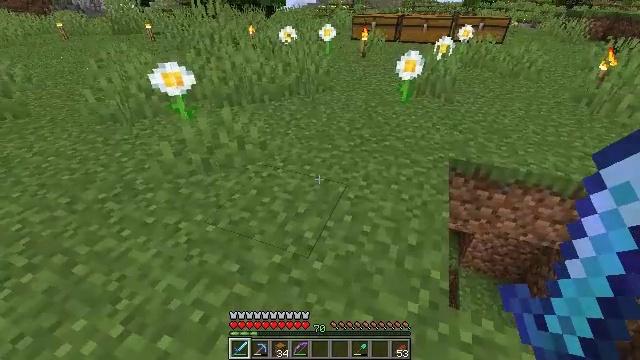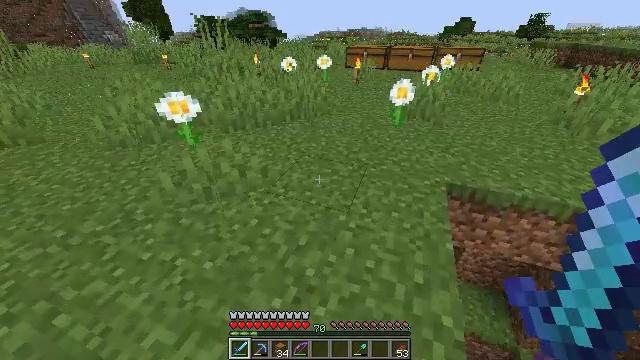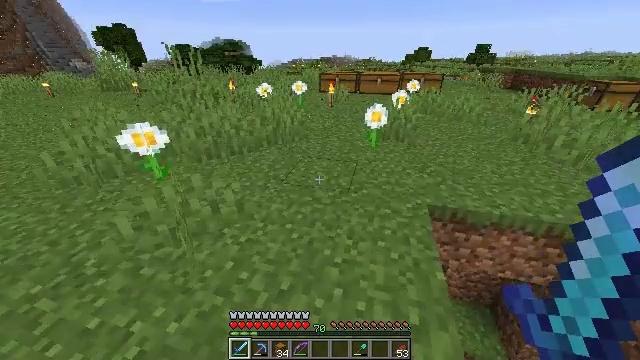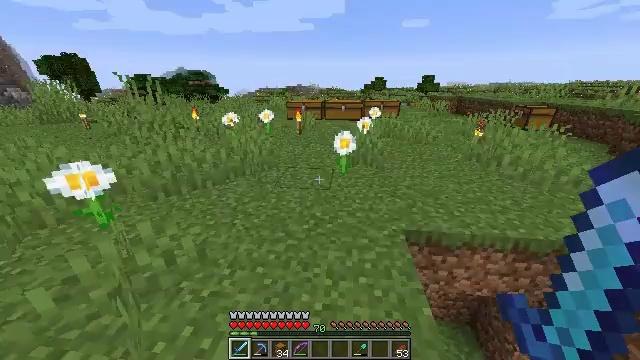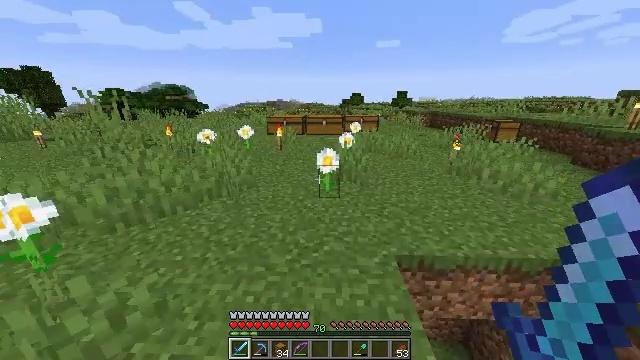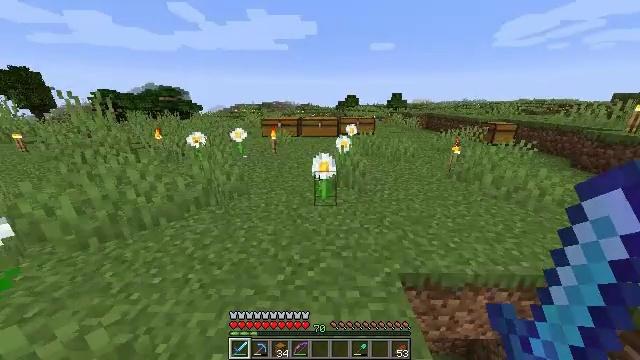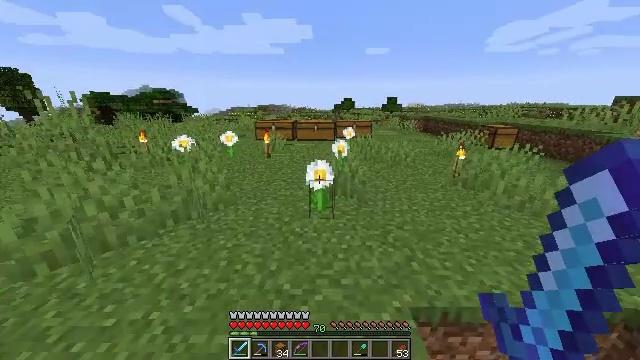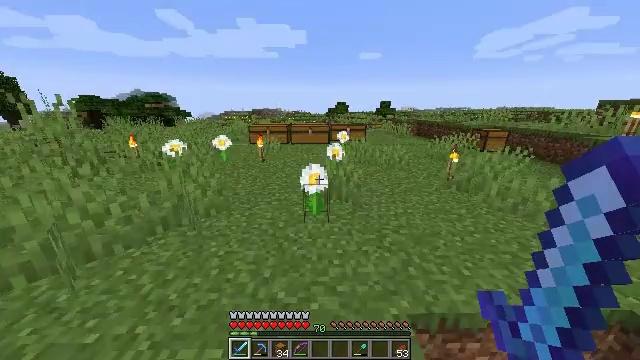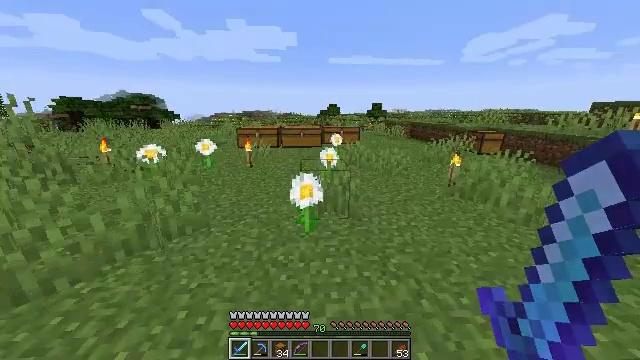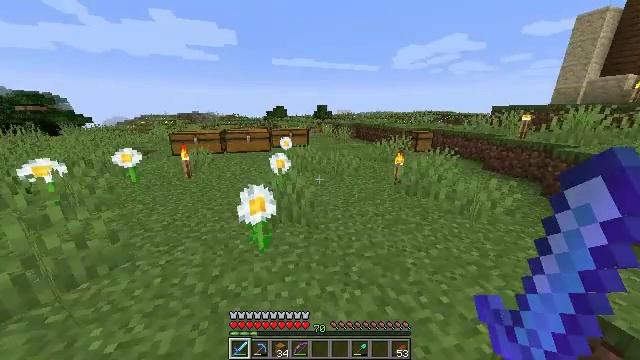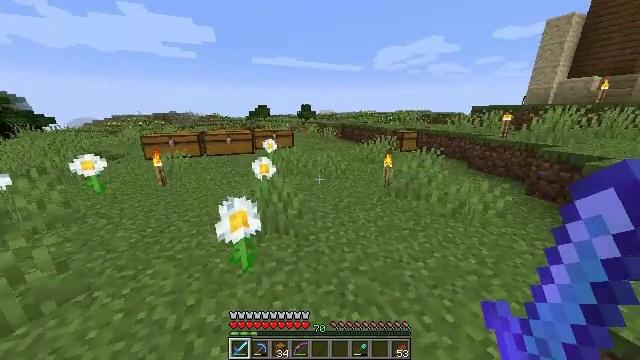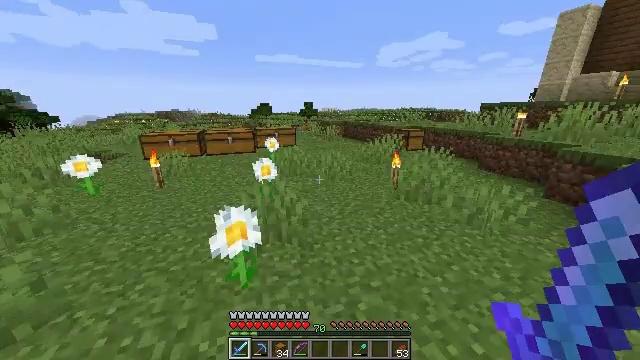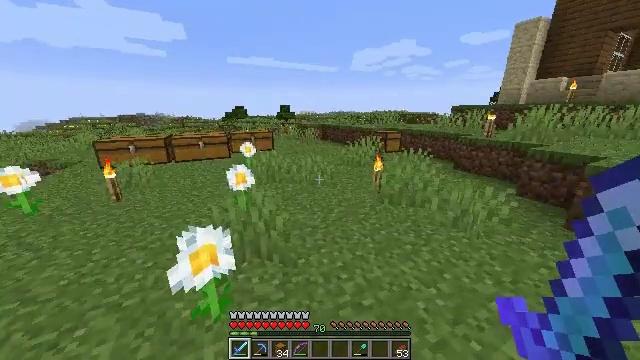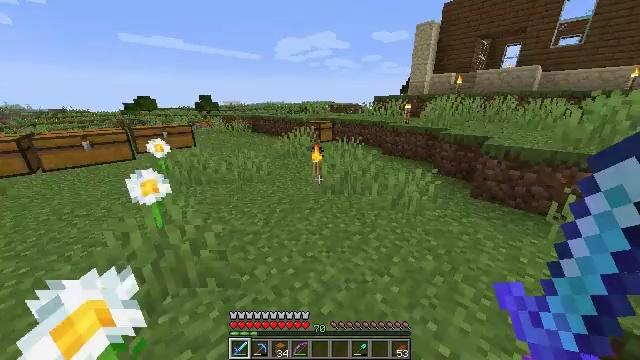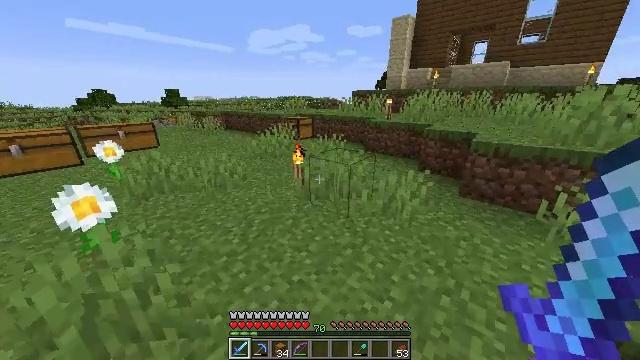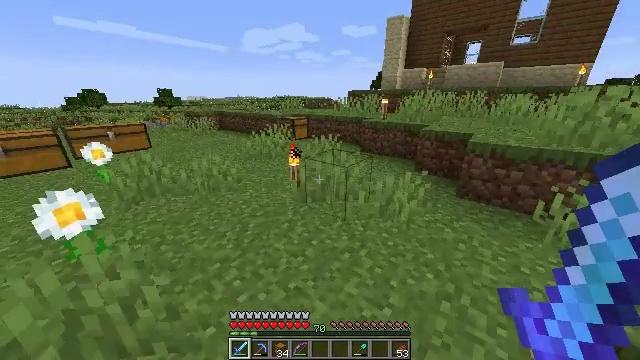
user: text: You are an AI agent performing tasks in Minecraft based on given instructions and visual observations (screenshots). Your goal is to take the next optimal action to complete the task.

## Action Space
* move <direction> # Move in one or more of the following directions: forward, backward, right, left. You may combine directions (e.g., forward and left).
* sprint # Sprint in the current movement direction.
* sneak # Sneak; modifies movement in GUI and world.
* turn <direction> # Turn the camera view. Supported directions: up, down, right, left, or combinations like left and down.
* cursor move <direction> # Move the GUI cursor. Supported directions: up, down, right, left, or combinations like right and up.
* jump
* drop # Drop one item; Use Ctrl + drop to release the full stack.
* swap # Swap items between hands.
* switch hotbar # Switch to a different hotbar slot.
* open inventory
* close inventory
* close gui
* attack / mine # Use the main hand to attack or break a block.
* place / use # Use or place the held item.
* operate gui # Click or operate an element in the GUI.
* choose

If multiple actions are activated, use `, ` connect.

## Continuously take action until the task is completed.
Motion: motion action
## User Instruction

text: Break the furnace to move it.
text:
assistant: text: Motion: move forward, sprint, turn up
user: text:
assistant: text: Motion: move forward, sprint, turn right and up
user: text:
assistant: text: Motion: move forward, sprint, turn right and up
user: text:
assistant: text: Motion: move forward, sprint, turn right and up
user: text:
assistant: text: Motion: move forward, sprint, turn right
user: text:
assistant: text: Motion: move forward, sprint, turn right
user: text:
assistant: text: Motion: move forward, sprint, turn right
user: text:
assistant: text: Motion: move forward, sprint, turn right
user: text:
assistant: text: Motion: move forward, sprint, turn right
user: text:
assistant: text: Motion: move forward, sprint, turn right
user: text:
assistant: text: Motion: move forward, sprint
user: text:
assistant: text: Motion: move forward, sprint, turn right
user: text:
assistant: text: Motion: move forward, sprint, turn right and down
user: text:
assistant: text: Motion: move forward, sprint, turn right and down
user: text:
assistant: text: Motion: move forward, sprint, turn right
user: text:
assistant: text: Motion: move forward, sprint, turn right and up
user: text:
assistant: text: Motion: move forward, sprint, turn right and up
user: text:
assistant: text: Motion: move forward, sprint, turn right and up
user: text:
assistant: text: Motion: move forward, sprint, turn right
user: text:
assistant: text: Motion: move forward, sprint
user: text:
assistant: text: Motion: move forward, sprint
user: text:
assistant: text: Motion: move forward, sprint
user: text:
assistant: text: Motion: move forward, sprint
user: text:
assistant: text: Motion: move forward, sprint, turn left
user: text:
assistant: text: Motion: move forward, sprint
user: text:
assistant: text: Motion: move forward and move left, sprint
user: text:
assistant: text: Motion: move forward and move left, sprint
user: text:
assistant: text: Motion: move forward and move left, sprint
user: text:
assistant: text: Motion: move forward and move left, sprint
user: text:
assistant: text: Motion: move forward, sprint, turn right